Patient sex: M
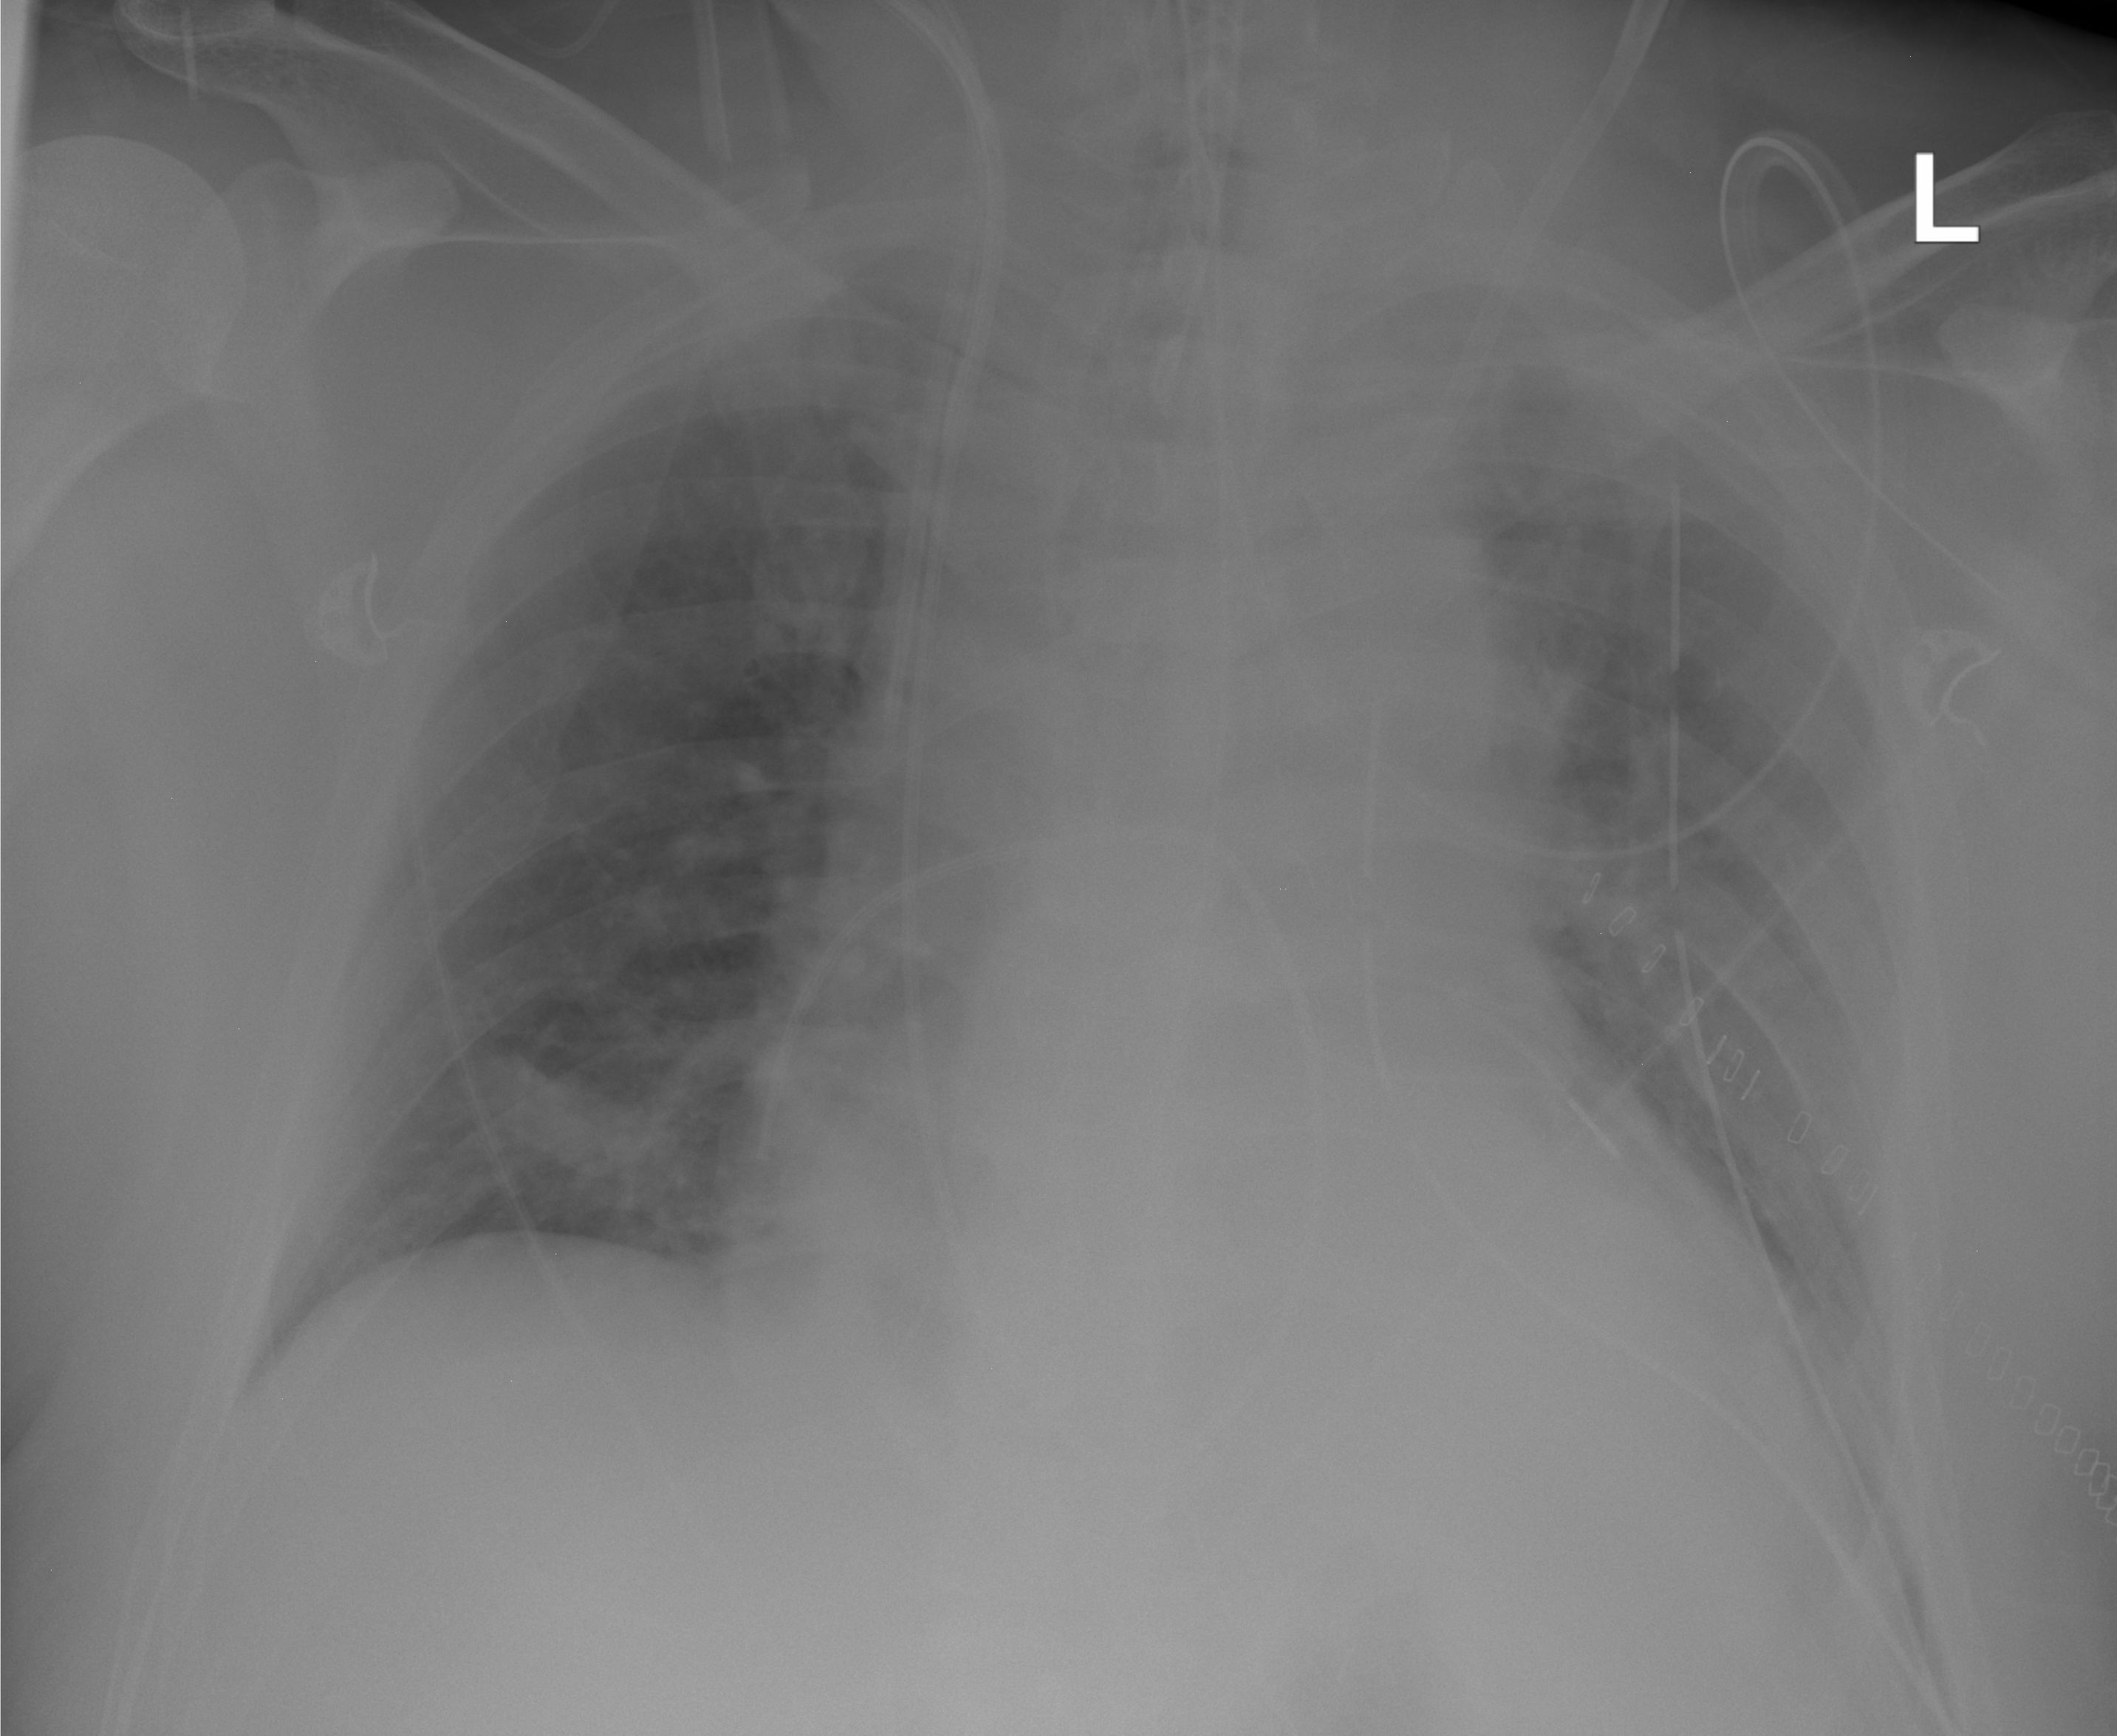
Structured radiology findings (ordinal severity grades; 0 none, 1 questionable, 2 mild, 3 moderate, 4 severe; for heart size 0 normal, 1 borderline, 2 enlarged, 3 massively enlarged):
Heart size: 2
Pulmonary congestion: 0
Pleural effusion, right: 0
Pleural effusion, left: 2
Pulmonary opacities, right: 0
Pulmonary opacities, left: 0
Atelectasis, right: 2
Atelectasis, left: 2